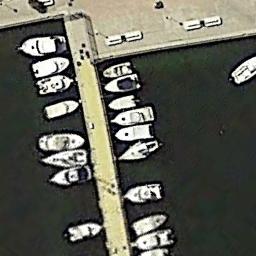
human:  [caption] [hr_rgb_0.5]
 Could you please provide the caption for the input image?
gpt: Many ships are in the harbor .

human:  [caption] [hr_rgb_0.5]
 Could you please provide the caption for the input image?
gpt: The harbor has lots of neatly docked boats and the color of the waters is dark green .

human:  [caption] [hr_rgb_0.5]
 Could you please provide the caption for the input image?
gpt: There are different Numbers of ships on either side of the harbor .

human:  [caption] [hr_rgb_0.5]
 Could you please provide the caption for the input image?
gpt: Some ships docked at the sea next to the harbor, Leaving empty spaces .

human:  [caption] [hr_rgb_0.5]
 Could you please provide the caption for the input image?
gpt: There are some white yachts at the harbor .